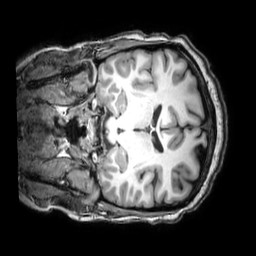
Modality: T1w
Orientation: coronal
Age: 32
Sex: female